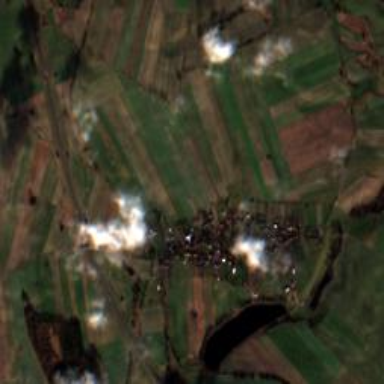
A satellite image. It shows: Village area.